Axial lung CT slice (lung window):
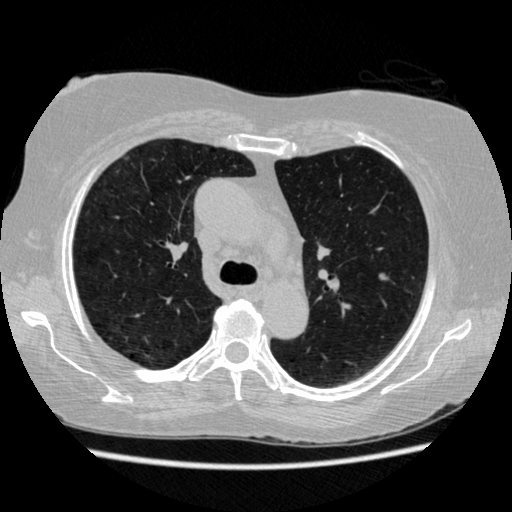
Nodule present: no